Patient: sex F, age 65
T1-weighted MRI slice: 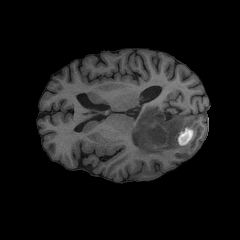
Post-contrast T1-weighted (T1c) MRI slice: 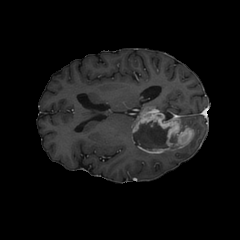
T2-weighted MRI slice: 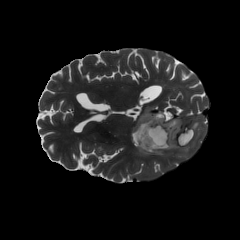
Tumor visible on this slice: yes
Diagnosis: Glioblastoma, IDH-wildtype
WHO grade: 4